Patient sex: M
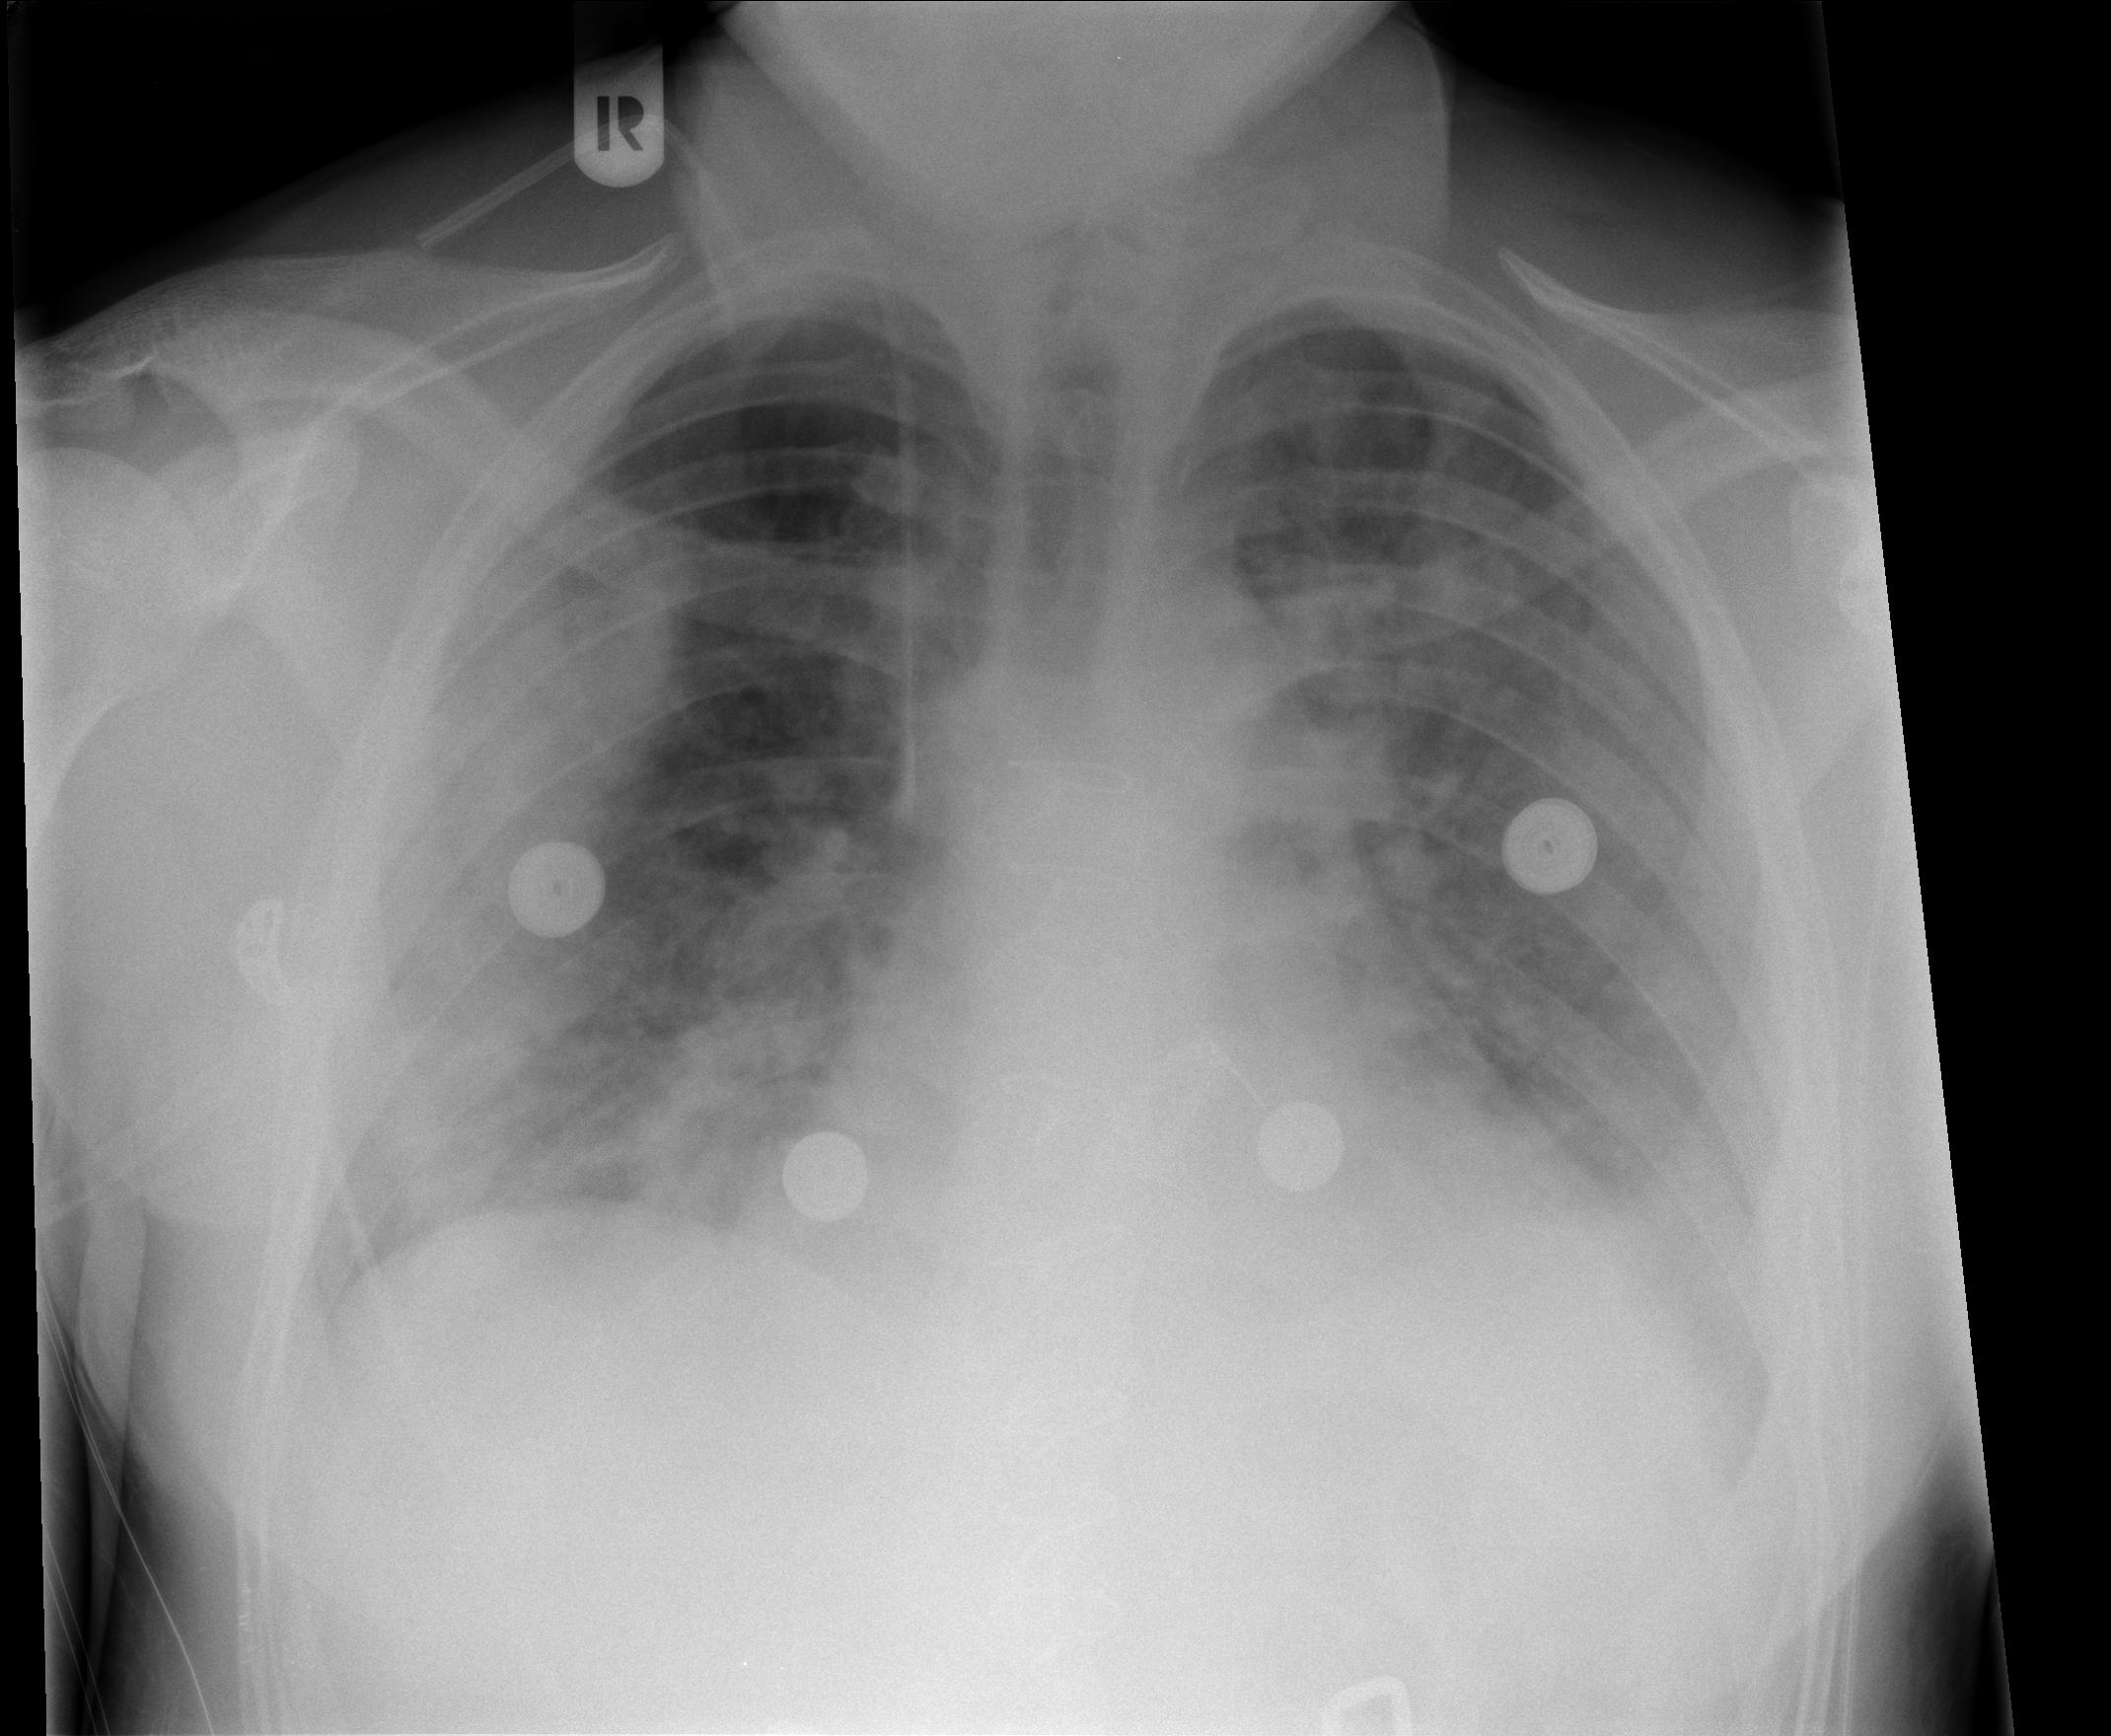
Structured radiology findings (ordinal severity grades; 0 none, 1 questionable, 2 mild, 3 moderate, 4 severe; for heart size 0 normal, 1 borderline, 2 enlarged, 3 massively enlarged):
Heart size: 2
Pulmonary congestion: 2
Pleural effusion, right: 2
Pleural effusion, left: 2
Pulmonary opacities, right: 4
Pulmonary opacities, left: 4
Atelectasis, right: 2
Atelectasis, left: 2